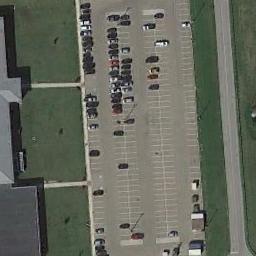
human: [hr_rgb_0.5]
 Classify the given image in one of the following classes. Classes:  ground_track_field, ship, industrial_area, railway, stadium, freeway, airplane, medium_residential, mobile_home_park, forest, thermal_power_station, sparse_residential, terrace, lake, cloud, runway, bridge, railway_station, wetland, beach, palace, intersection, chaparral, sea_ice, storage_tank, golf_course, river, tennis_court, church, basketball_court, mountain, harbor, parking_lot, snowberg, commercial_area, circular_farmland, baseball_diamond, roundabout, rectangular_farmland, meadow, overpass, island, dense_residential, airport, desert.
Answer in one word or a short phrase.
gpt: parking_lot